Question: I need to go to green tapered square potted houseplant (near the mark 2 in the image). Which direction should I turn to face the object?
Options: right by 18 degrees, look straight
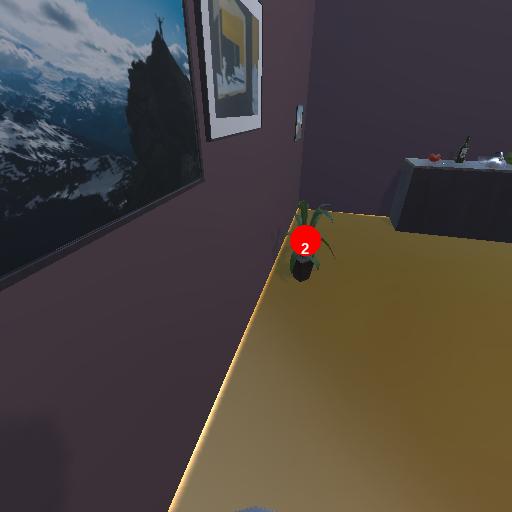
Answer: right by 18 degrees